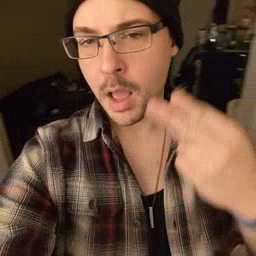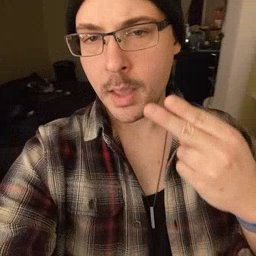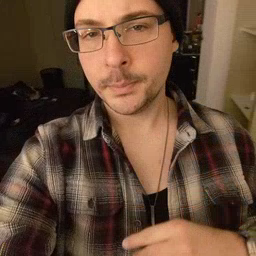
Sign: high